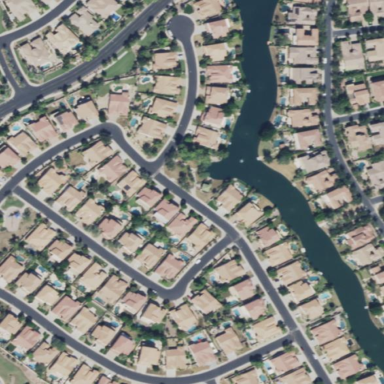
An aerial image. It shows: Residential area within neighborhood.